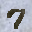
Label: 7